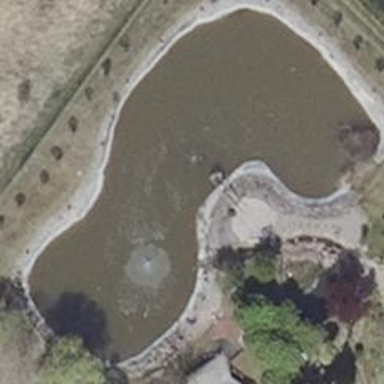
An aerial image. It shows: Pond surrounded by natural water.